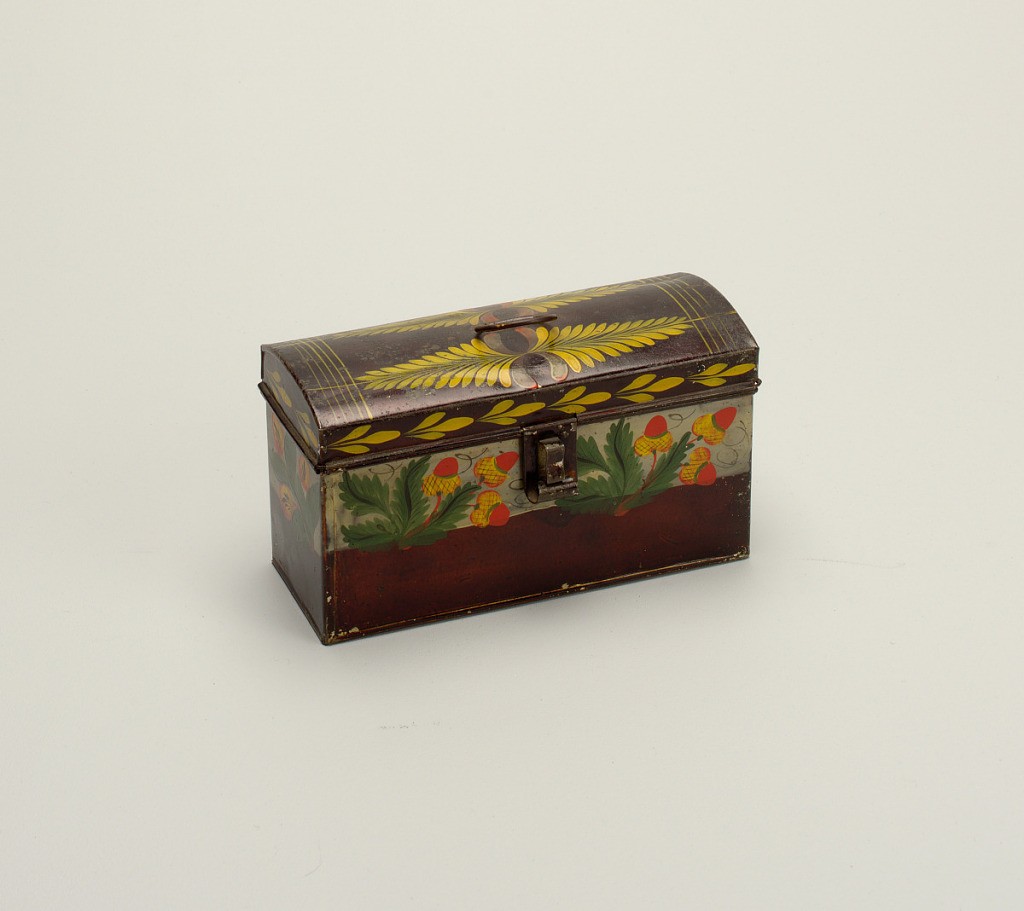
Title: Box
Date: early 19th century
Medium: Tôle (painted tin)
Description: Rectangular box with hinged cover domed from front to back. Ring bail handle on cover, and hinged harp fastening. Painted black with horizontal band of dull gray and upper half of body on front and two ends only. On the front of band and extending below are sprays of acorns and leaves; on each end a small branch of cherries. Colors are vermillion red, yellow, and green, with black lines. Cover has two double sprays of yellow fond-type leaves, with some red, and yellow lines across ends. A continuous border of repeated 3-leaf motif in yellow extends across ends and front.